Interaction volume radius: 5 \u00c5
Interaction volume height: 10 \u00c5
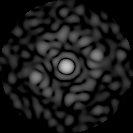
Disorder parameter: 0.762